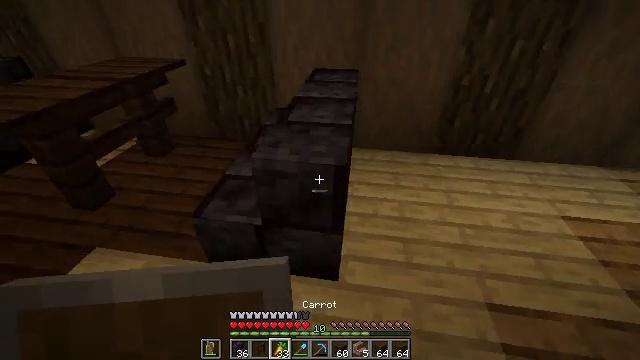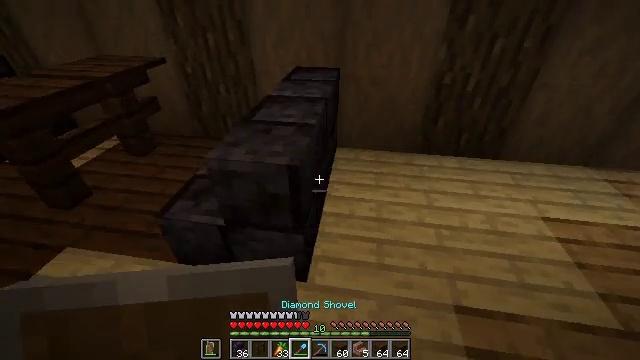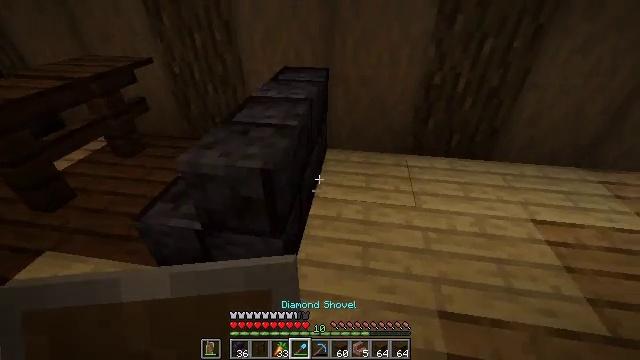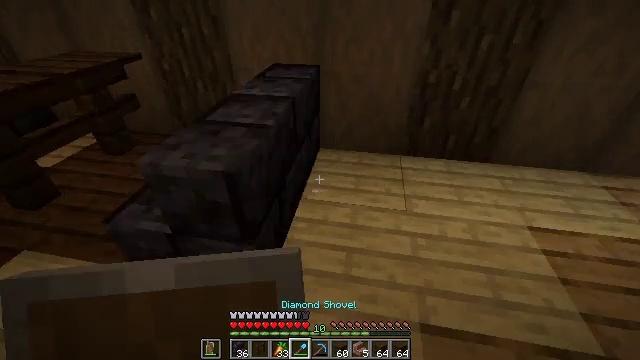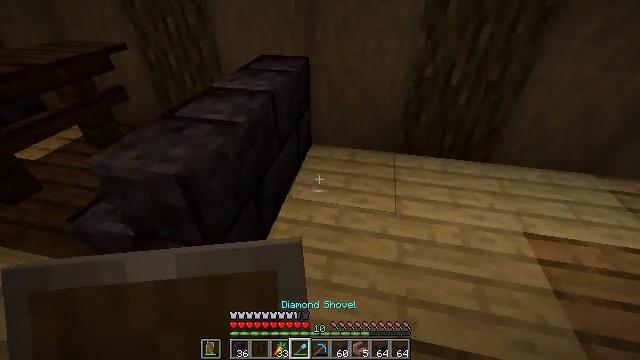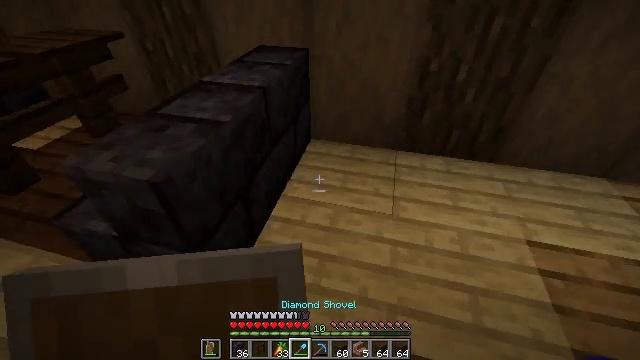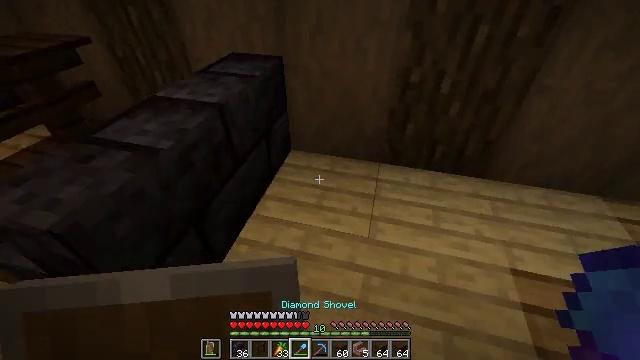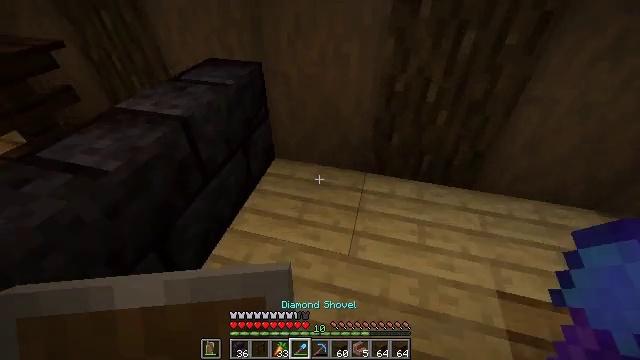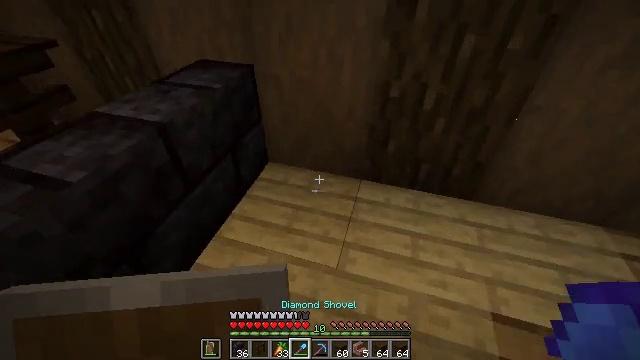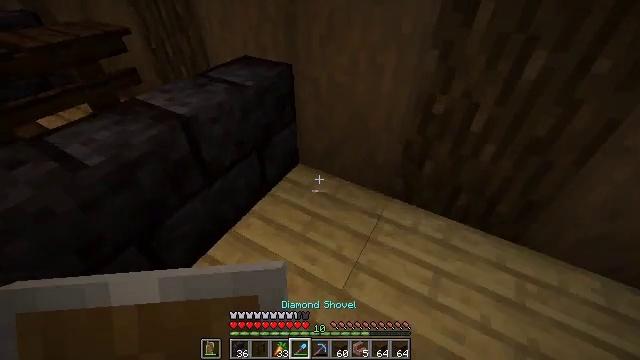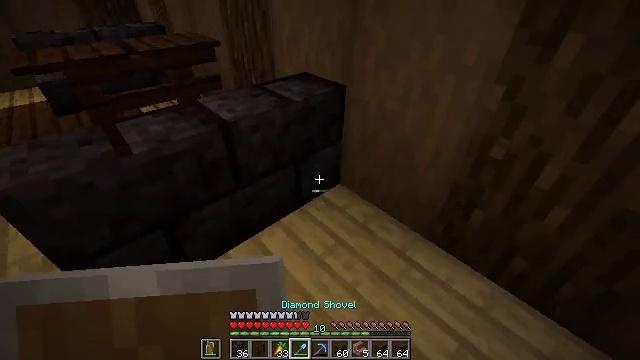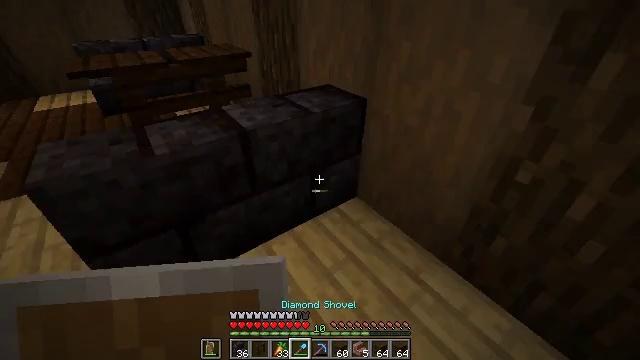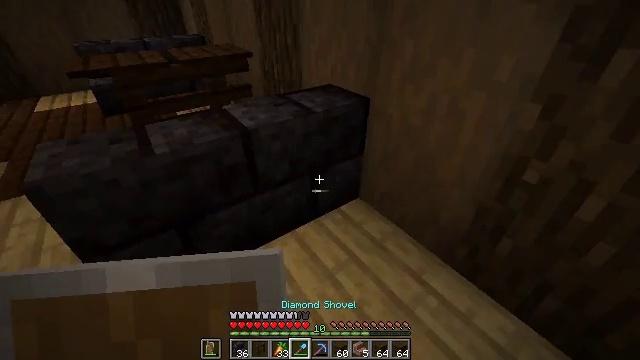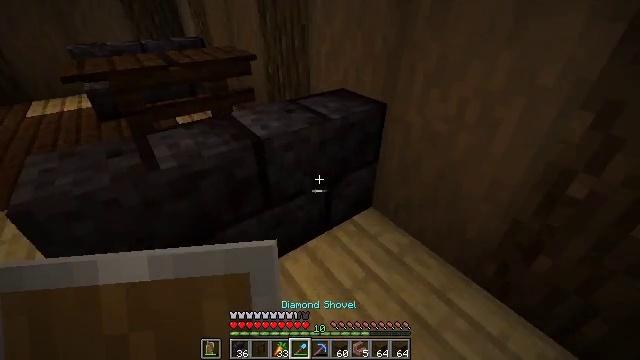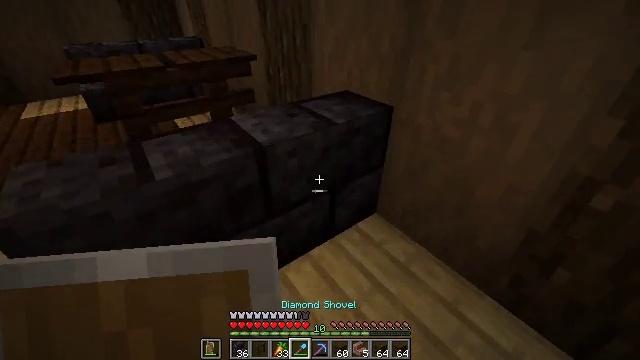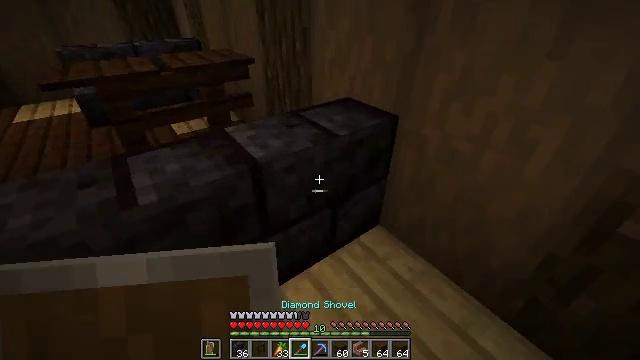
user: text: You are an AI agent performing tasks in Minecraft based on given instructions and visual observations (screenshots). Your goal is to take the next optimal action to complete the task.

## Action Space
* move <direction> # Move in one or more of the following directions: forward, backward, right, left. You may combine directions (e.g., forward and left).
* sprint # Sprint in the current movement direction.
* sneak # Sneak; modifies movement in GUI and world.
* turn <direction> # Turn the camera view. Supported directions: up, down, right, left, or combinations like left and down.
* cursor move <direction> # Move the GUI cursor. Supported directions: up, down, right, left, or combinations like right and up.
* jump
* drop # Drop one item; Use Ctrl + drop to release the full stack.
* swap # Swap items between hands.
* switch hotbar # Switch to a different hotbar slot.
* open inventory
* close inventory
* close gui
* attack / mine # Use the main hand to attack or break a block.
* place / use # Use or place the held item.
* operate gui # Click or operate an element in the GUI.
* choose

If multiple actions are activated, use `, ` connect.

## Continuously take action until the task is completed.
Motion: motion action
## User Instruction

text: Break the polished blackstone brick stairs.
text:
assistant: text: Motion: move right
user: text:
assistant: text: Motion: move forward and move right
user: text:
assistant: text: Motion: move forward and move right, turn left
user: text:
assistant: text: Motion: move forward and move right, turn left and down
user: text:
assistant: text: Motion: move forward and move right, turn left and down
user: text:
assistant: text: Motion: move forward and move right
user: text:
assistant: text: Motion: move forward and move right
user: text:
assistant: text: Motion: move forward and move right, turn left
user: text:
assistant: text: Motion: move forward and move right, turn left
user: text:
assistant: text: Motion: move right, turn left and up
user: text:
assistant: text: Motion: move left, turn left and up
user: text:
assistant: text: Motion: move forward and move left
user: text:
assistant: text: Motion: move forward and move left
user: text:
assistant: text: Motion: move forward
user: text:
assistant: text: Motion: move forward and move right
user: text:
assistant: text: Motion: move forward and move right
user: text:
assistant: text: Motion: move forward and move right
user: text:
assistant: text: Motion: move forward and move right
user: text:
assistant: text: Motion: move forward and move right
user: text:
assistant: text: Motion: move forward and move right, turn left and down
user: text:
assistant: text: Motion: turn left and down
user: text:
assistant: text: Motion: turn left and down
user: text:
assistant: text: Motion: turn left and down
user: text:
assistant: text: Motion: turn left, attack / mine
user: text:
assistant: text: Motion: turn left and down, attack / mine
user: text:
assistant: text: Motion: turn left and down, attack / mine
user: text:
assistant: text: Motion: attack / mine
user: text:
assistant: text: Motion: attack / mine
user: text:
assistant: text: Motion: attack / mine
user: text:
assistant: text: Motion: turn down, attack / mine